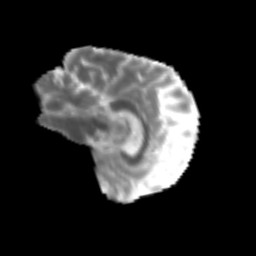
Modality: MD
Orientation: sagittal
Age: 64
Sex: male
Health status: ill
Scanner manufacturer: siemens
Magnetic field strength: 3 T
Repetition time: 8.7 s
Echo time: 0.11 s